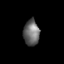
Tissue: skin
Cell type: Epithelial cells
Senescence score: 0.2701
Nuclear area (px): 404
Mean DAPI intensity: 105.332